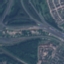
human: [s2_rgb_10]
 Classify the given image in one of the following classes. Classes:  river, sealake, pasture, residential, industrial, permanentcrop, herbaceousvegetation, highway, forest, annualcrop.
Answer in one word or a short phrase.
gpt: Highway